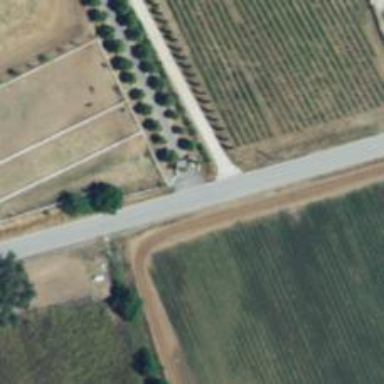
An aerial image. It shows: Driveway leading to service road.